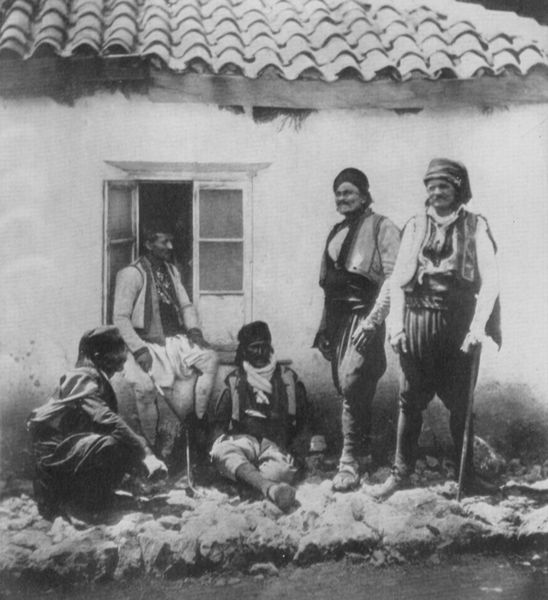
Titel: Montenegriner
Künstler: Roger Fenton
Standort: USA
Institution: Sammlung Gernsheim
Schlagwörter: dunkel, gruppe, mann, schatten, weiß, fluss, menschen, sitzen, fenster, glas, grau, hell, holz, hut, hüte, licht, männer, schwarz, straße, tür, unterhalten, dach, haus, schal, tuch, weg, wiese, gespräch, versammlung, alt, bart, bärte, hemd, hose, kappen, mütze, mützen, schnurrbart, wand, falten, kleidung, stehen, stein, steine, fünf, hütte, sonne, boden, kostüm, sitzend, stehend, tücher, dachziegel, stock, kopfbedeckung, süden, unterhaltung, gehstock, schuhe, stab, hosen, acker, blusen, hemden, russland, fels, dorf, mauer, ziegel, tag, geröll, pause, rast, arbeiter, lehnen, wolle, halstuch, balken, knie, weste, foto, fotografie, offen, alter, fensterrahmen, hauswand, orient, orientalisch, scheiben, hocken, schwarzweiss, stiefel, treffen, photo, tracht, weißß, ziegelsteine, mauern, griechen, westen, erschöpft, schafe, fotographie, turban, hirten, türkei, rasten, pluderhosen, holzbalken, schindeln, wegesrand, kniehosen, freunde, volkstümlich, schaal, schur, berber, joppen, balkan, russischer photograph, gilet, fotofrafie, schnurrbarg, doch ziegel, rastr, foto orient männer